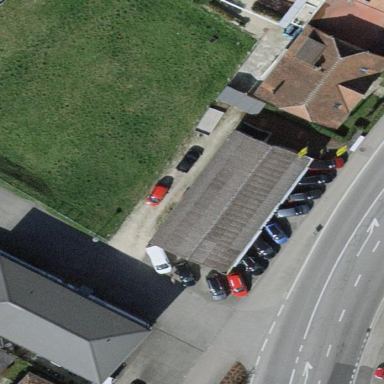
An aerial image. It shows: Industrial building.